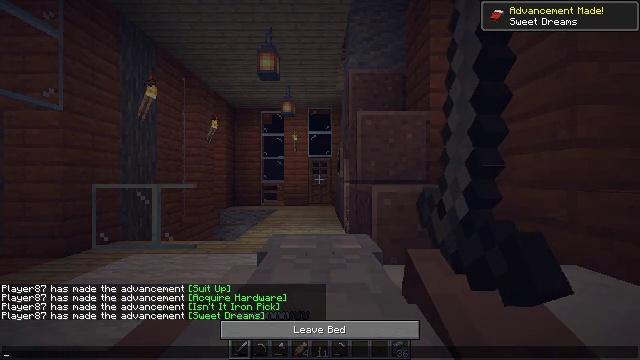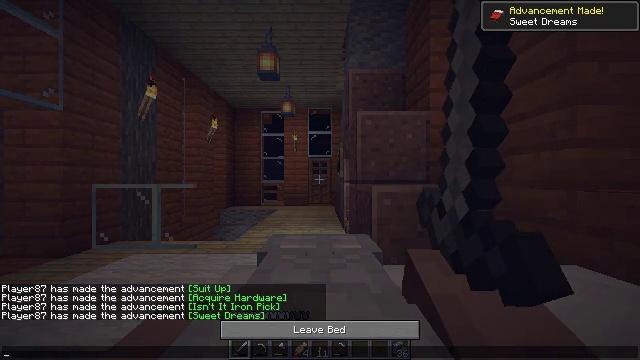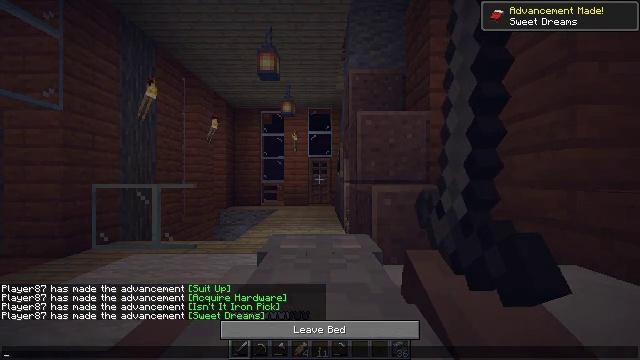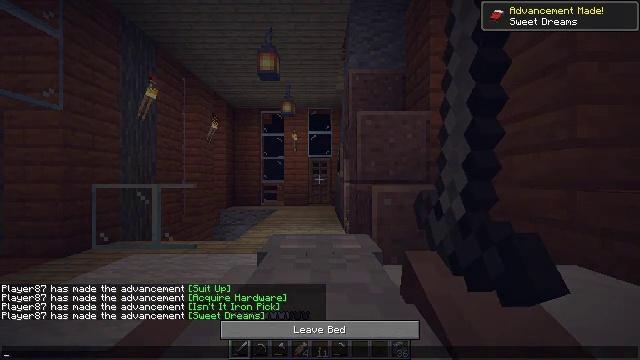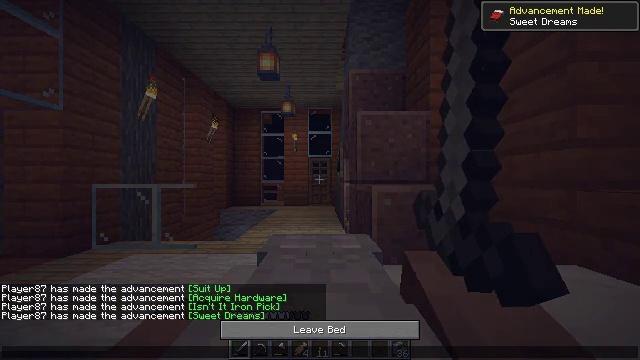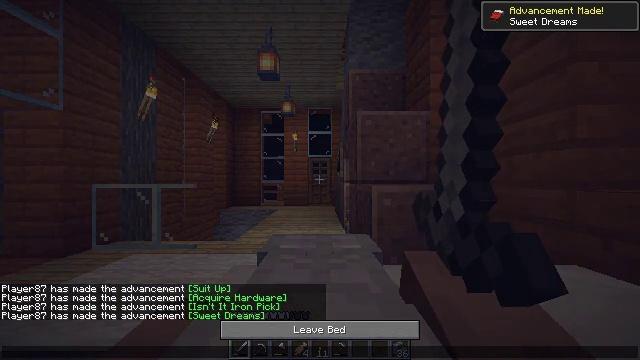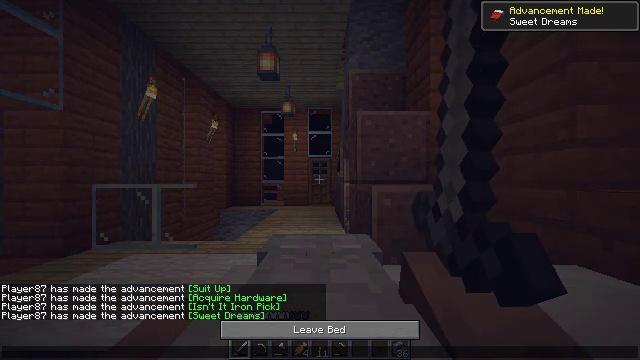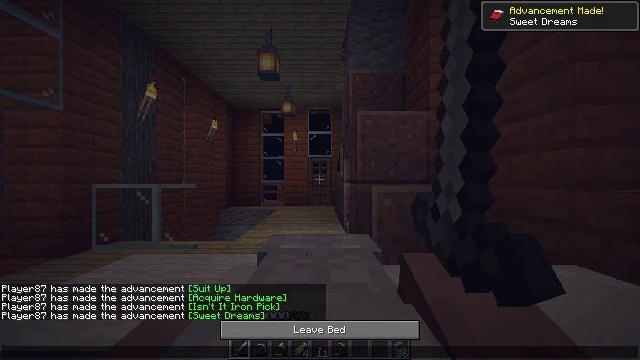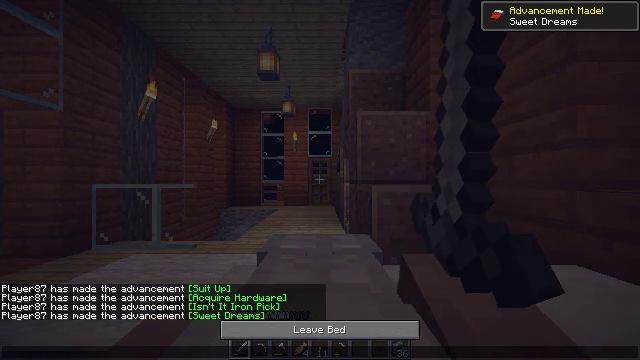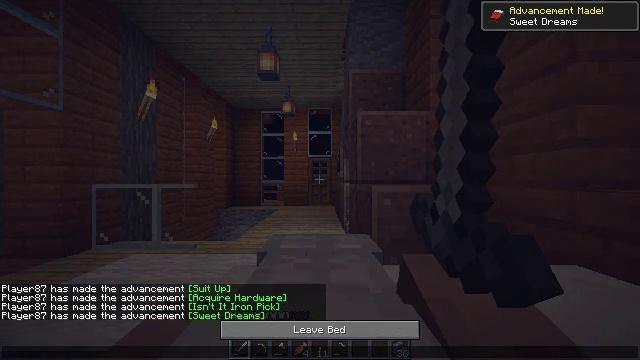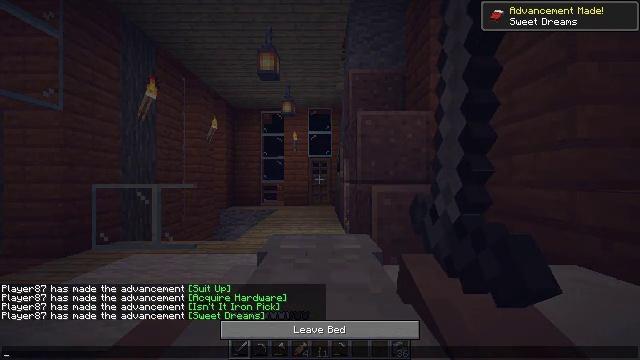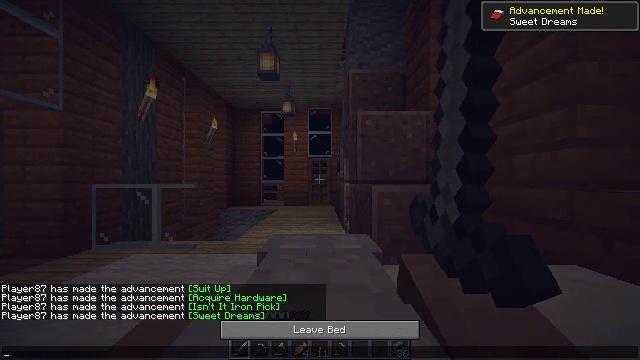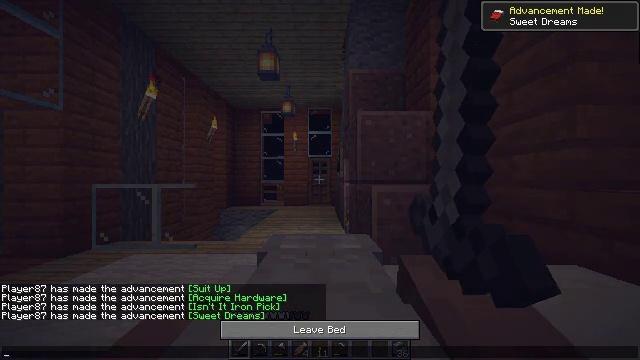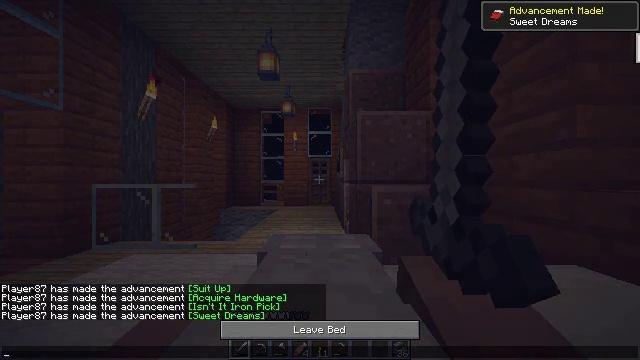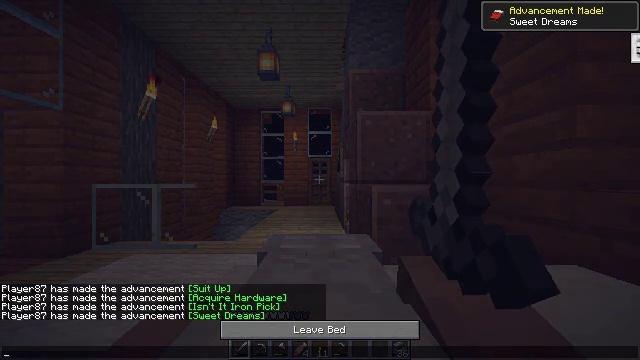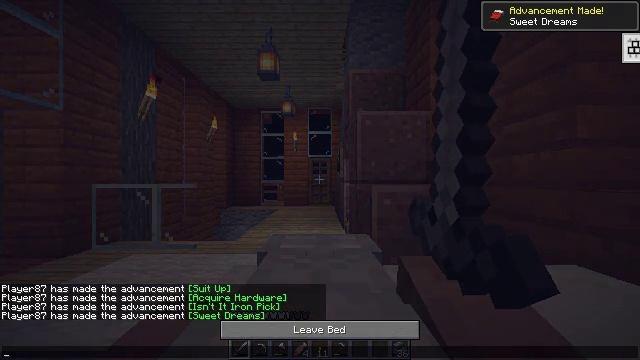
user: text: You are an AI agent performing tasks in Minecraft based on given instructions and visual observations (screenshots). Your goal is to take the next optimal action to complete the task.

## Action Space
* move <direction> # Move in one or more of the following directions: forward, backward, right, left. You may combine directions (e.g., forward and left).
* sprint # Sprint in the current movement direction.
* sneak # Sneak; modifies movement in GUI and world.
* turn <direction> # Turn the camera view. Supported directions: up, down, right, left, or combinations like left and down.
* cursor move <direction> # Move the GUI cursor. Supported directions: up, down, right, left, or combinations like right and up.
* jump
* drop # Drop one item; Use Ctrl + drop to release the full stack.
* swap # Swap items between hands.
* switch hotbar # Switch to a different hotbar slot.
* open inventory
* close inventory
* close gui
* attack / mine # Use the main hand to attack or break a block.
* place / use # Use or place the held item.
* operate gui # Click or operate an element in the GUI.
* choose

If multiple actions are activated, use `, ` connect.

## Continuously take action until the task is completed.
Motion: motion action
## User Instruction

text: Drop an iron hoe.
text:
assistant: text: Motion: no_op
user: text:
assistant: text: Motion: no_op
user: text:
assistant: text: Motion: no_op
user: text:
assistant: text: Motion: no_op
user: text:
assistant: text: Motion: no_op
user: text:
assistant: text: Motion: no_op
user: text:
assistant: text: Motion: no_op
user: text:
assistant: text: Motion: no_op
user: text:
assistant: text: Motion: no_op
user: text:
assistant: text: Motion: no_op
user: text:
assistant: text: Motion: no_op
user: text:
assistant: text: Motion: no_op
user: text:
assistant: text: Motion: no_op
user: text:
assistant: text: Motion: no_op
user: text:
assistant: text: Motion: no_op
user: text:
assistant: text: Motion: no_op
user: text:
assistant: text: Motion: no_op
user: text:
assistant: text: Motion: no_op
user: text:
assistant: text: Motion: no_op
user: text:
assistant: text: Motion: no_op
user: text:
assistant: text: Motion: no_op
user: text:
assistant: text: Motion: no_op
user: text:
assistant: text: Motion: no_op
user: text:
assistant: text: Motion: no_op
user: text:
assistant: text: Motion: no_op
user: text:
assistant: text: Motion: no_op
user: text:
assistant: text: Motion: no_op
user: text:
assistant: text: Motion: no_op
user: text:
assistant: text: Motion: no_op
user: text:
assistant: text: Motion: no_op